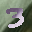
Label: 3